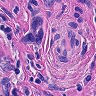
Metastatic tissue present: yes